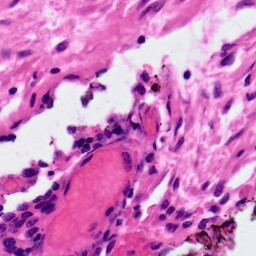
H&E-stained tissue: Ovarian